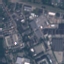
Land use / land cover: Industrial